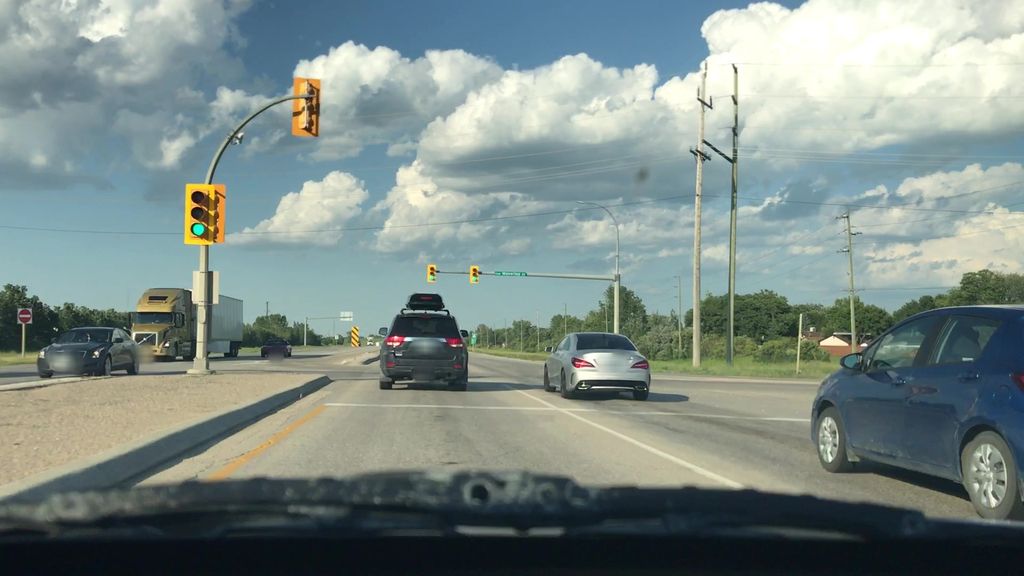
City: winnipeg